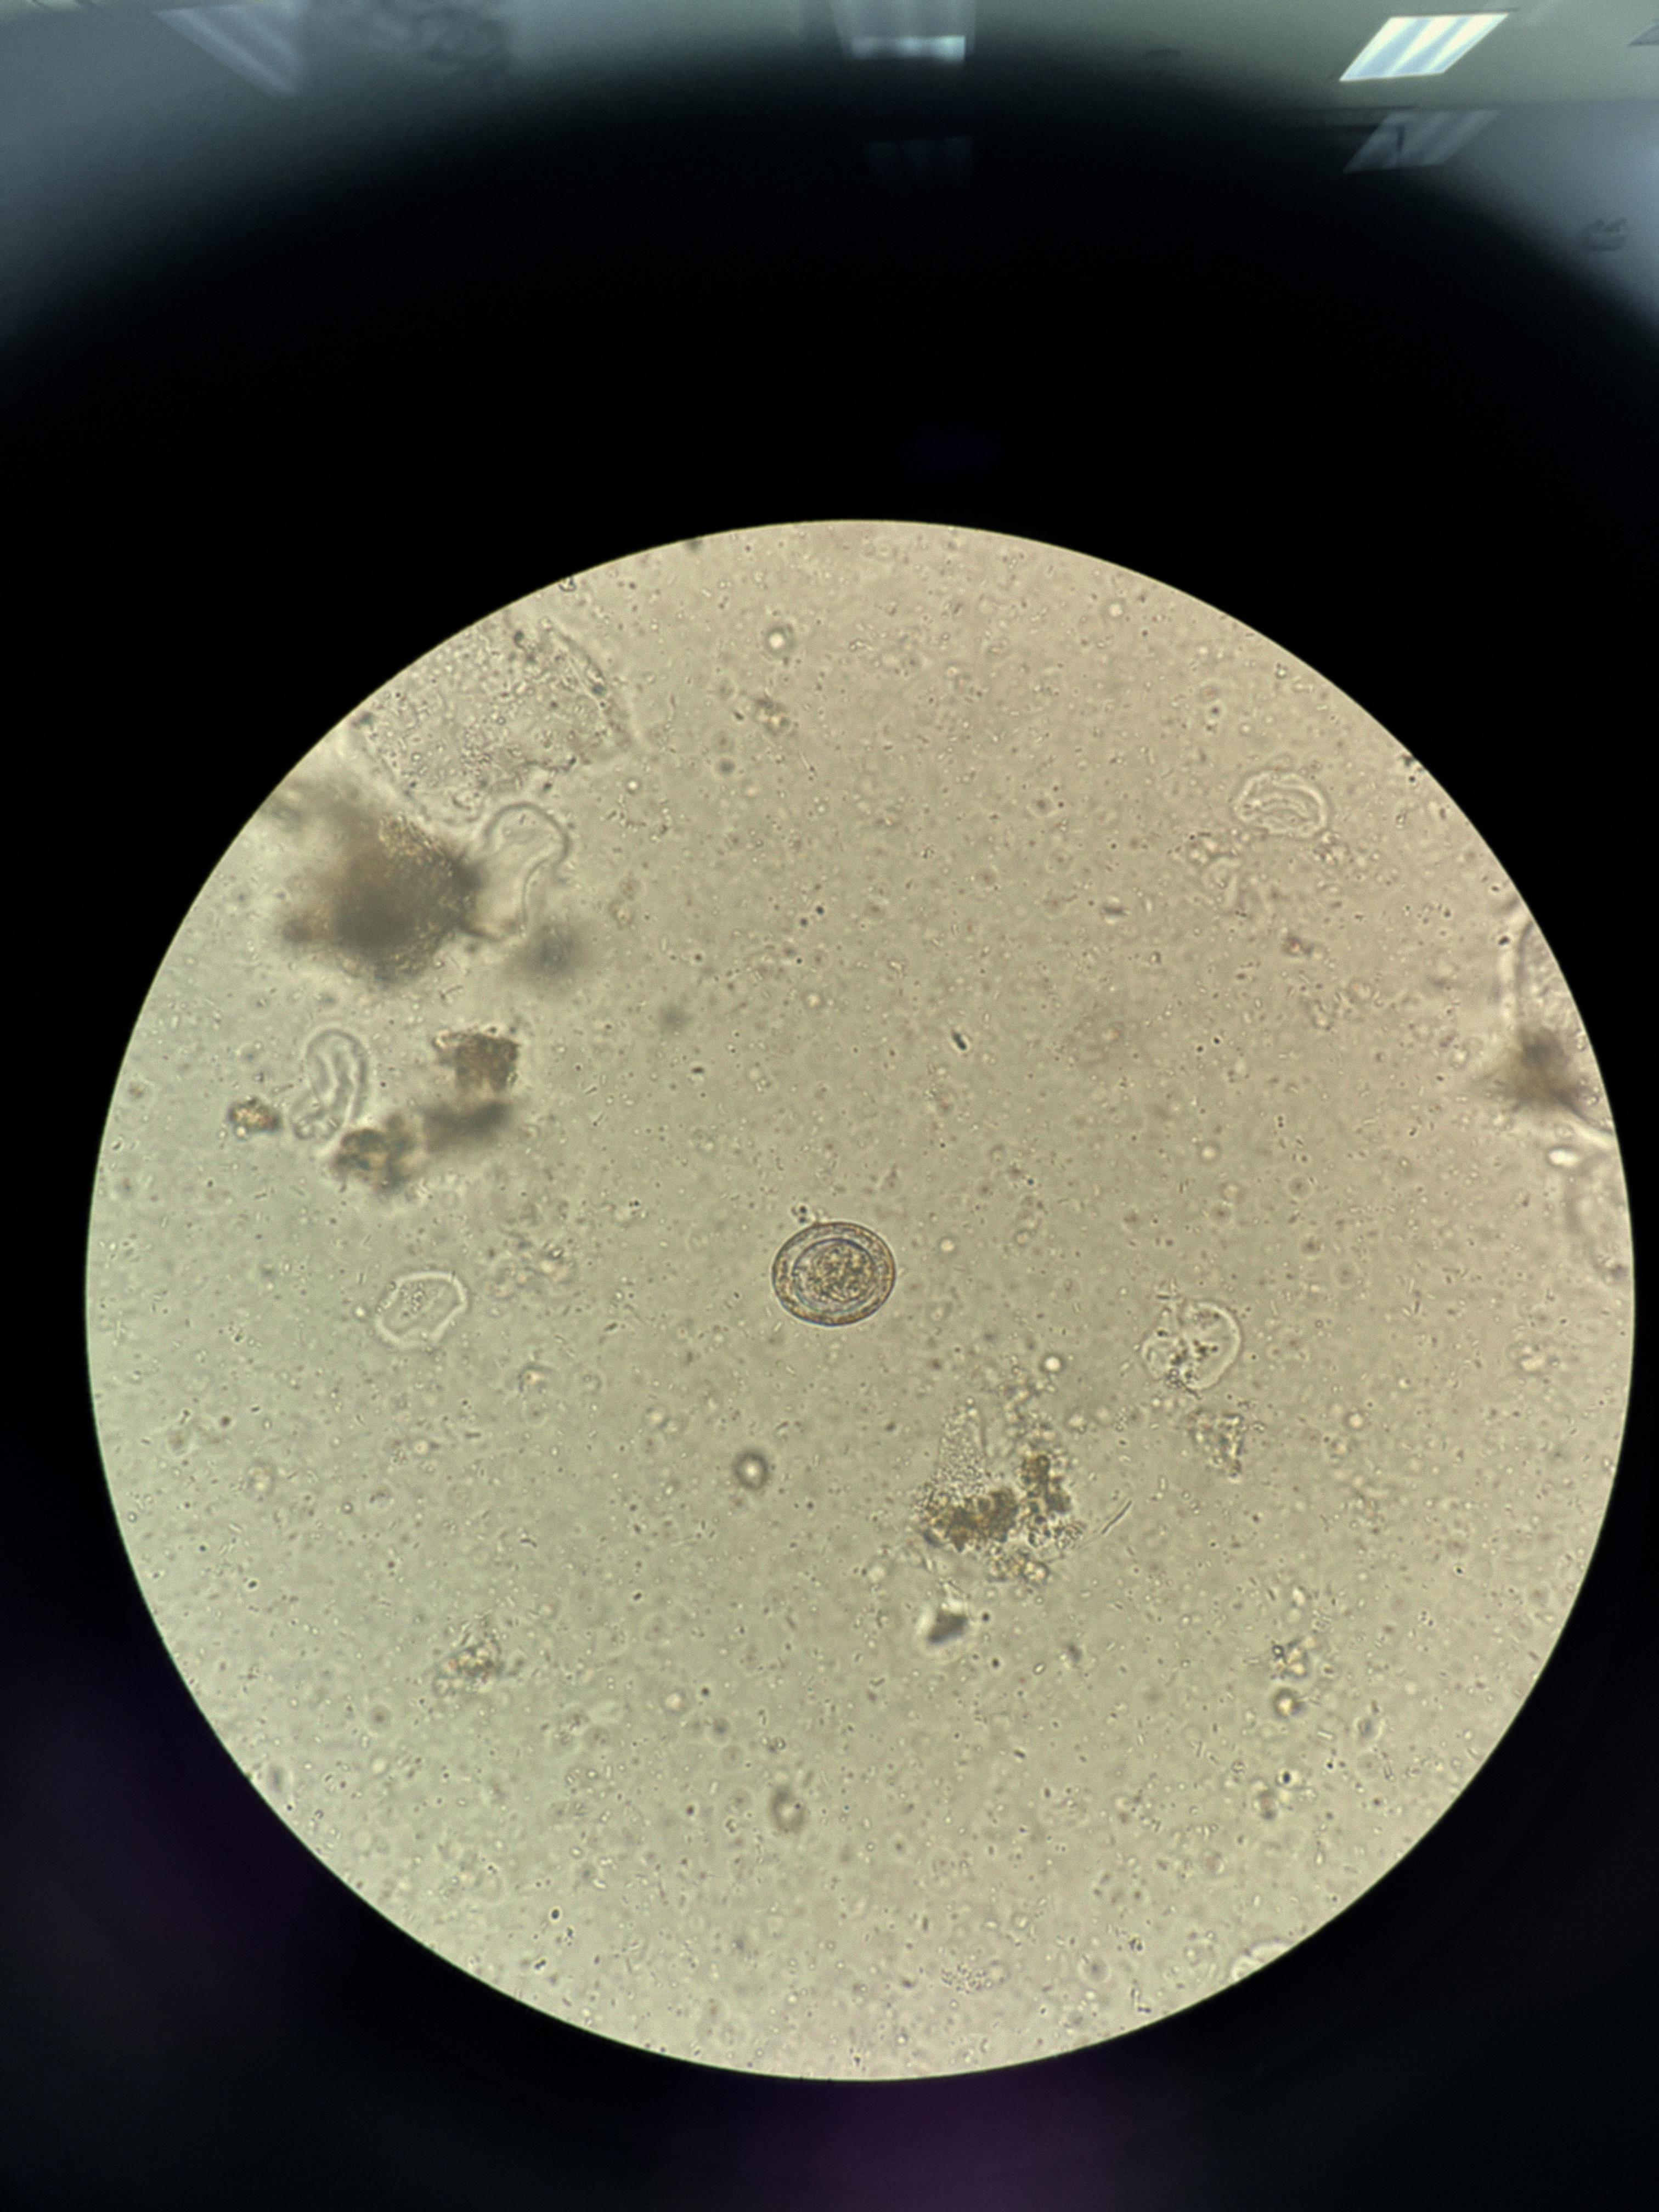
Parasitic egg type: Hymenolepis nana